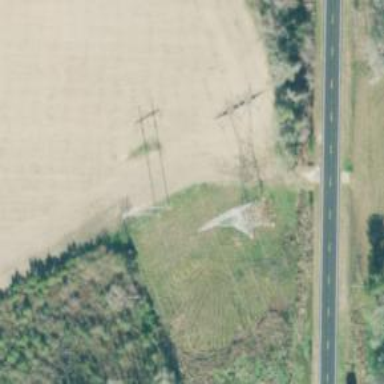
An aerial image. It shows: Lattice structure tower used for power distribution.